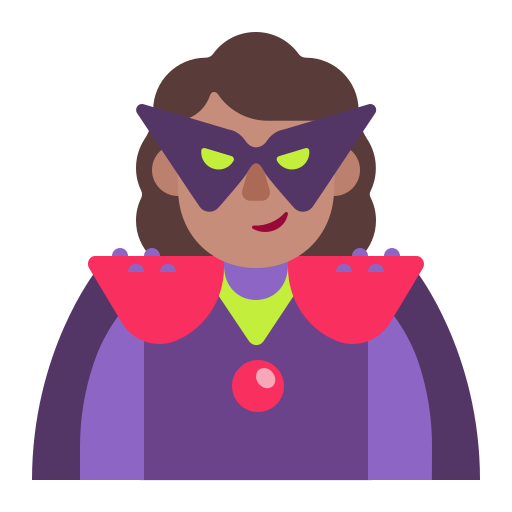
woman supervillain flat